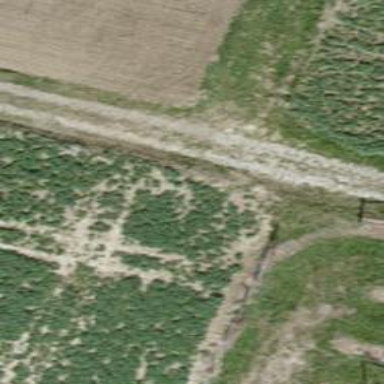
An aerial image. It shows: Grassy track with grade 5 track type.